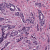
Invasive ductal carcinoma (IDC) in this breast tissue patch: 1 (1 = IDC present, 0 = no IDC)